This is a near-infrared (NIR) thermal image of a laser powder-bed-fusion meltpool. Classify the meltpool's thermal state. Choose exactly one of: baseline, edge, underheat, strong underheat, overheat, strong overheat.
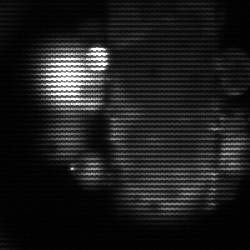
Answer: strong underheat